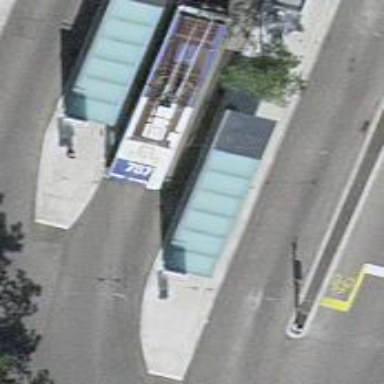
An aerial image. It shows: Bus stop for trolleybuses with designated stop position for public transport.